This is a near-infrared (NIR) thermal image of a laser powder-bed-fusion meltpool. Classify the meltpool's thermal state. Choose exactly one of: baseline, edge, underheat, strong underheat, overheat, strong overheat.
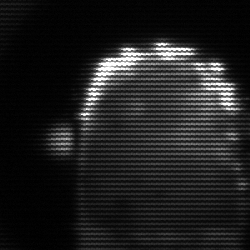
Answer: baseline